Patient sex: M
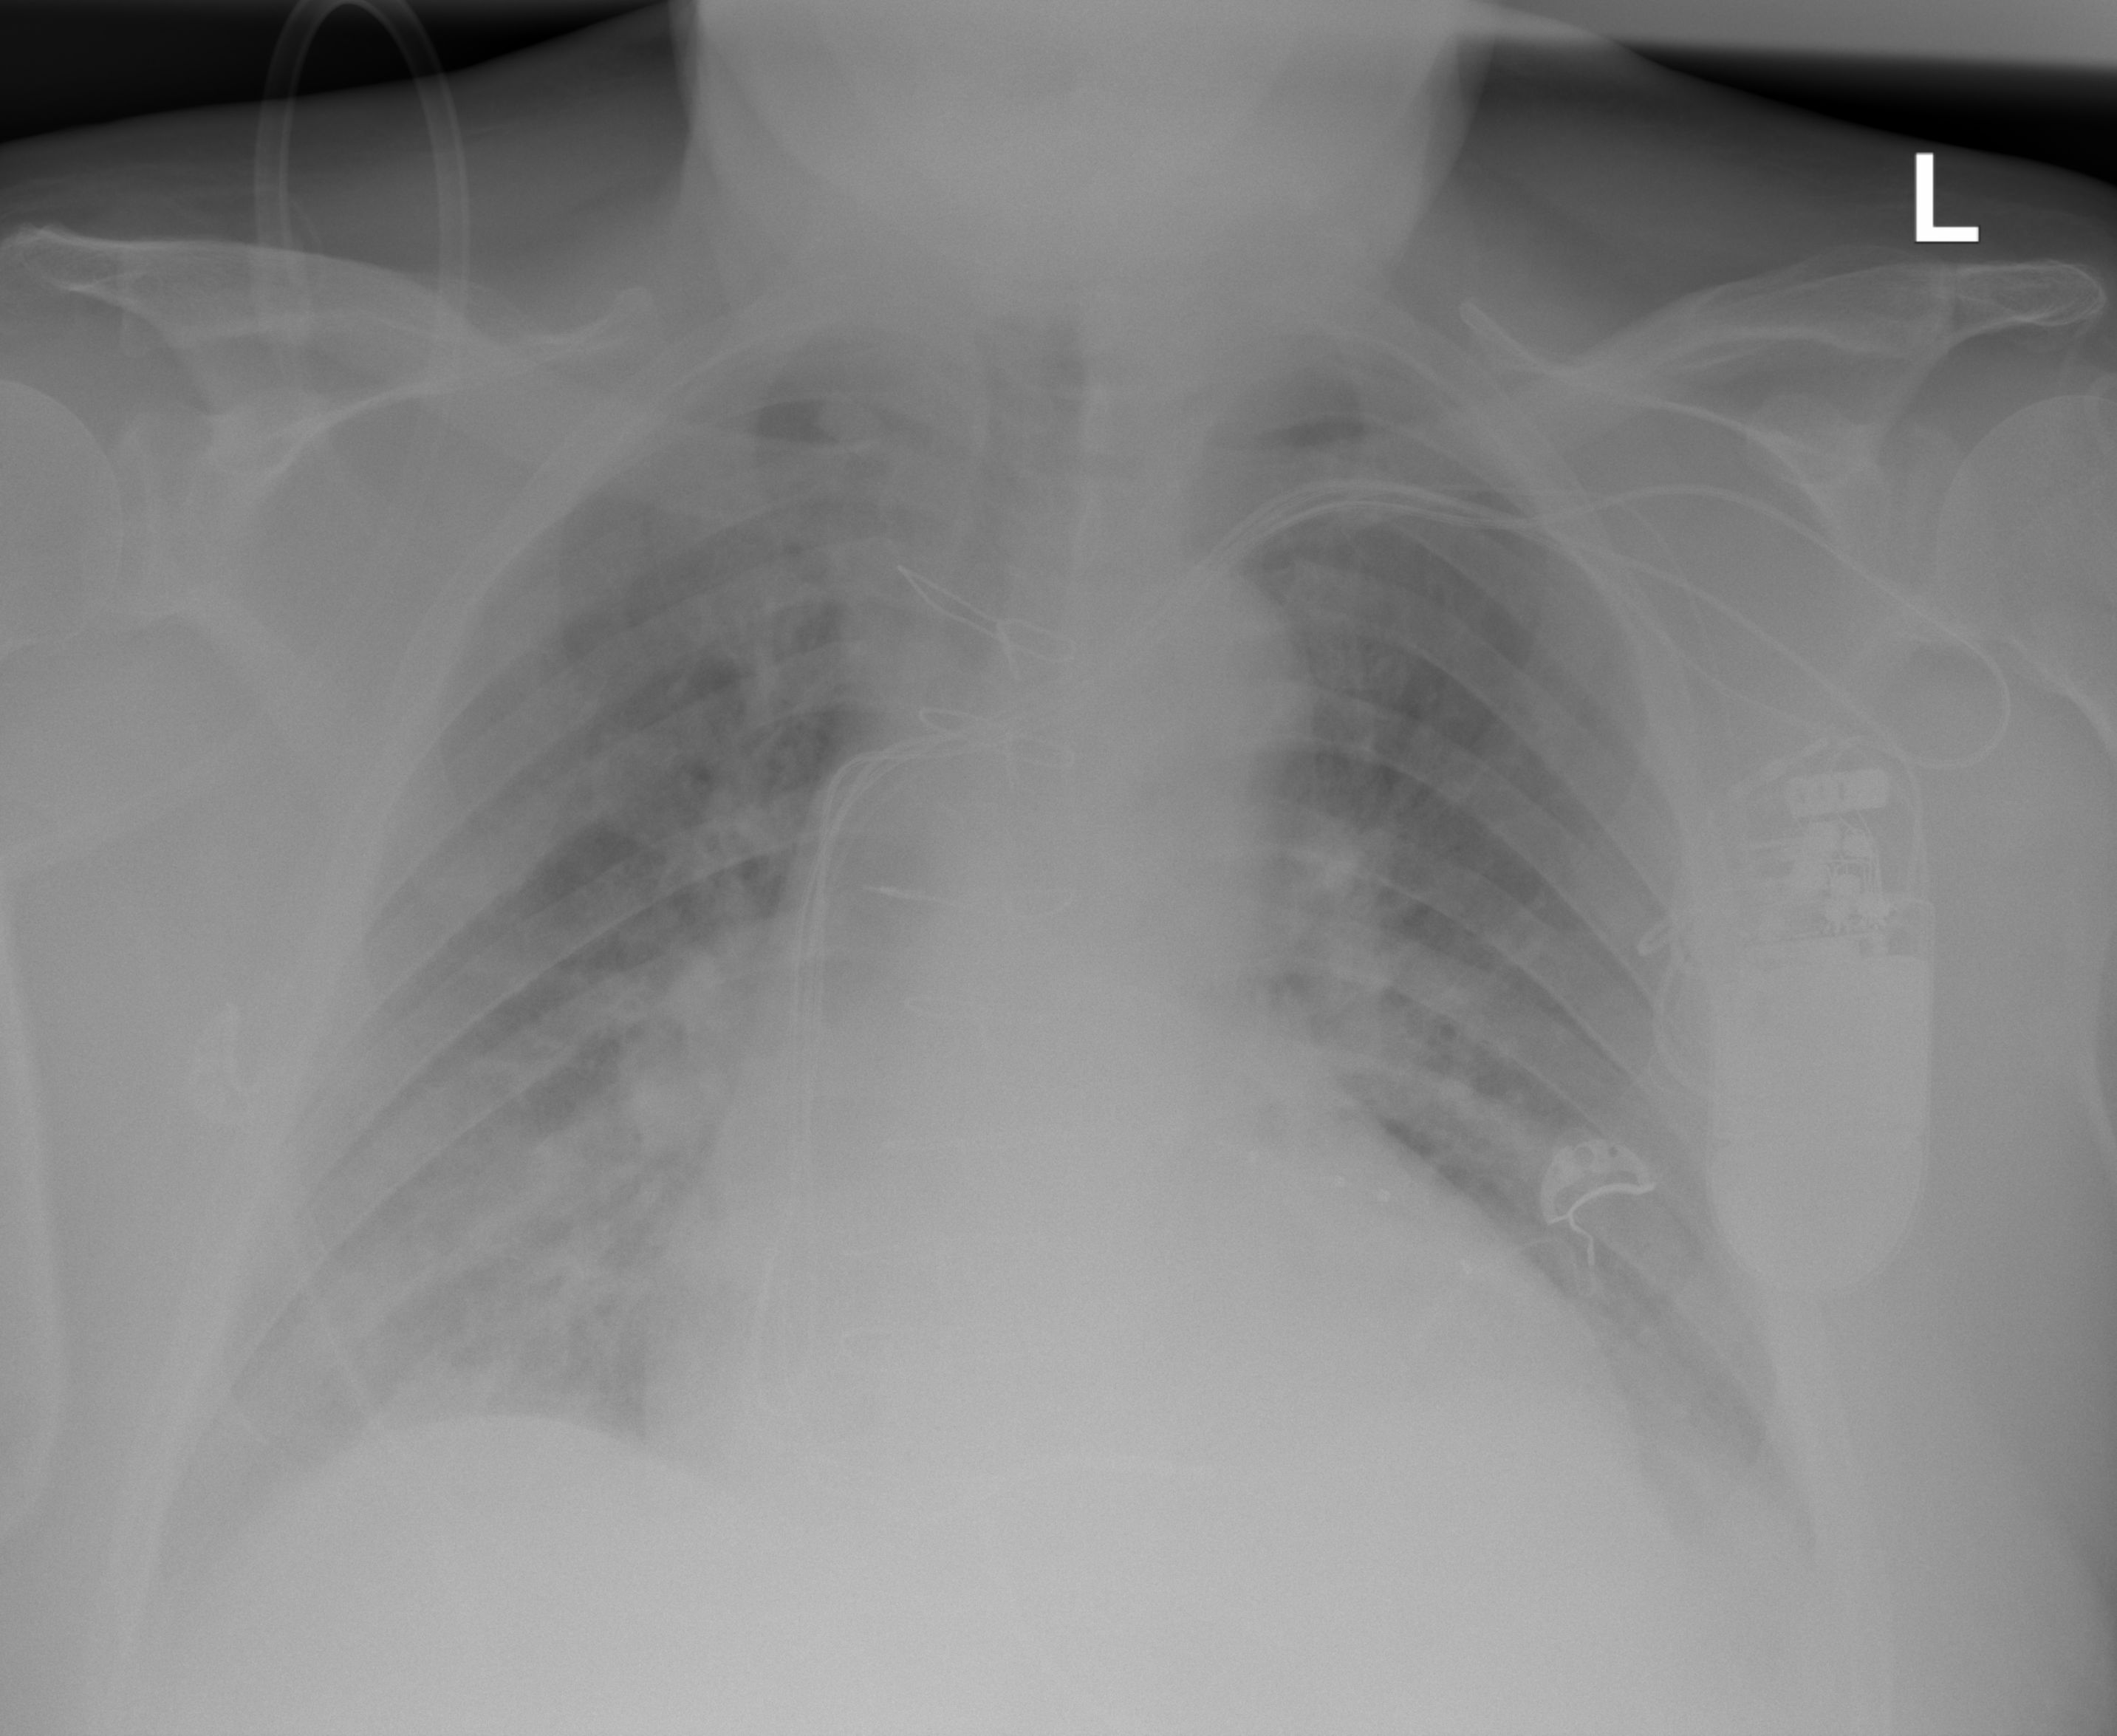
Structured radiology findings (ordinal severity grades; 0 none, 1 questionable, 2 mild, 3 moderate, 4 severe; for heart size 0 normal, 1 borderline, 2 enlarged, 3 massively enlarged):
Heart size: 2
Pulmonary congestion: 2
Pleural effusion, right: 2
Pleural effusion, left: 2
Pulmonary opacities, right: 2
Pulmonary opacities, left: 0
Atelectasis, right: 2
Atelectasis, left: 2